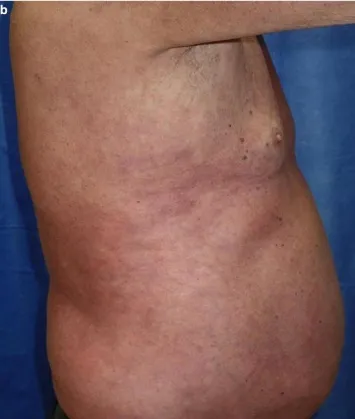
Complete control of both psoriasis and BP during secukinumab treatment.
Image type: medical_photograph (skin_photograph)